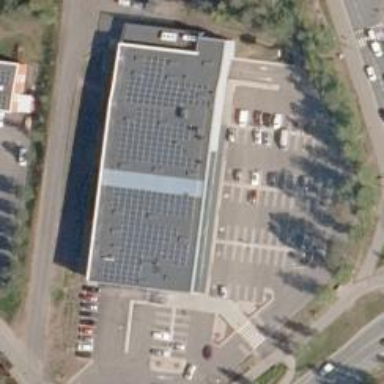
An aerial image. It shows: Supermarket.